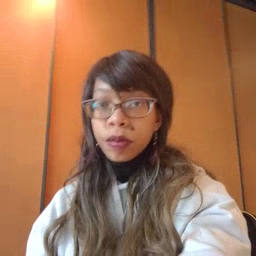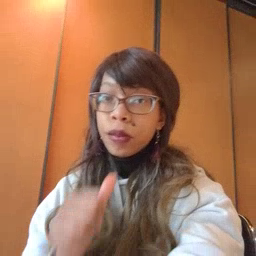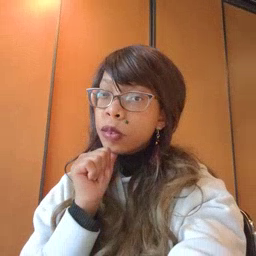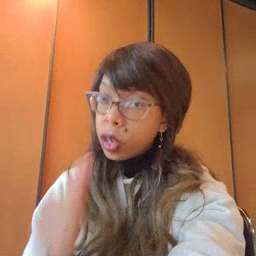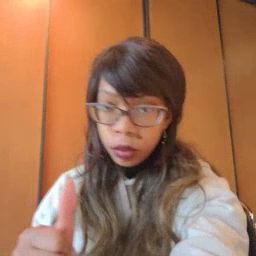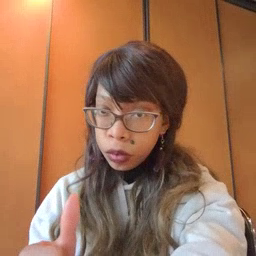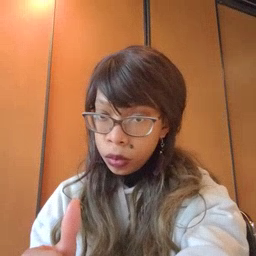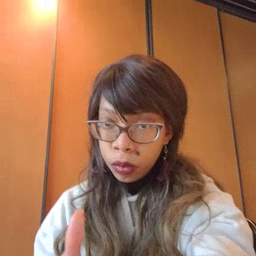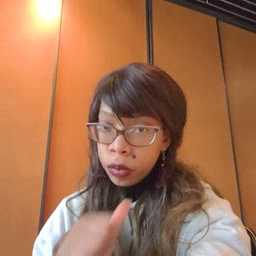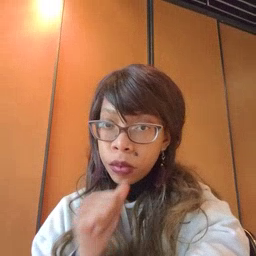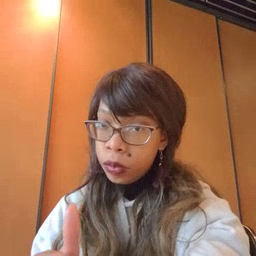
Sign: not